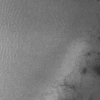
Atmospheric dust classification: not_dusty